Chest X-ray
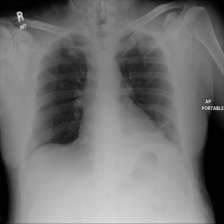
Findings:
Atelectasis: positive
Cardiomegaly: negative
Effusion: negative
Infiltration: negative
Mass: negative
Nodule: negative
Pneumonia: negative
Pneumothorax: negative
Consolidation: negative
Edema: negative
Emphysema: negative
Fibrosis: negative
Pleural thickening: negative
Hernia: negative